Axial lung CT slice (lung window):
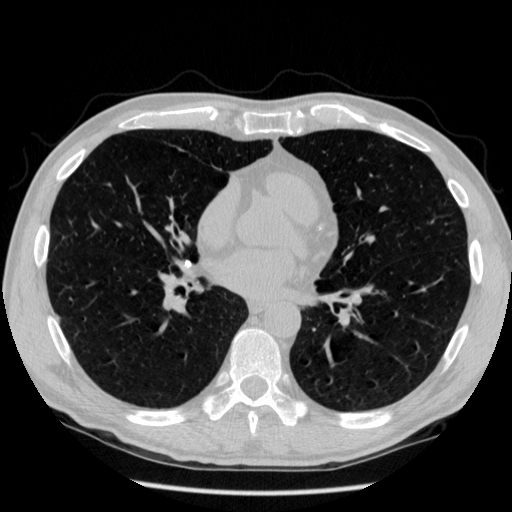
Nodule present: no